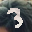
Label: 3